Field crop: tomato
Growth stage: 1
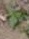
Species: solanum